Aerial crown-view tile of a tropical tree (Barro Colorado Island, Panama), acquired 20250317:
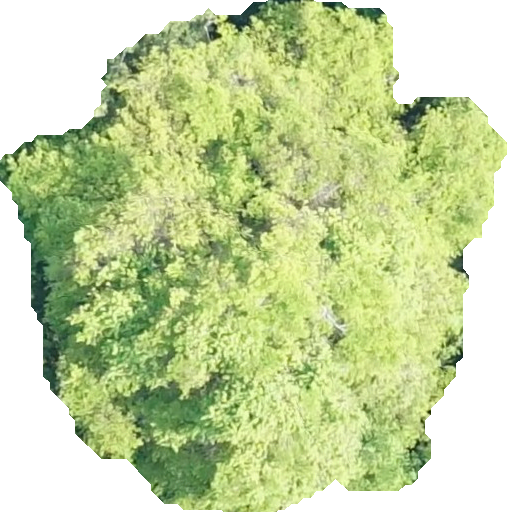
Species: Tabernaemontana arborea
GBIF accepted scientific name: Tabernaemontana arborea
Crown area: 276.352 m²